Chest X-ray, PA view. Patient: 48 years old, sex M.
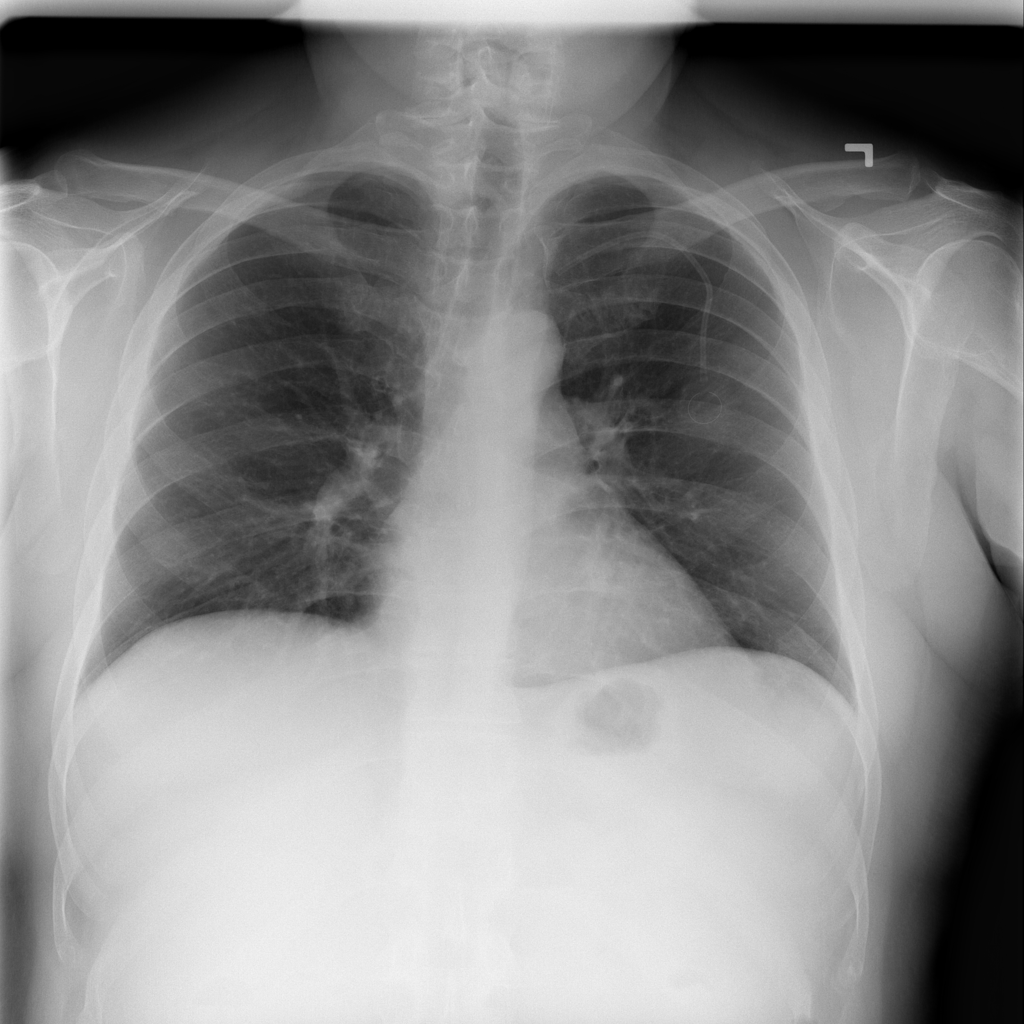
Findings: No Finding